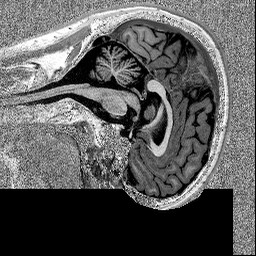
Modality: MP2RAGE
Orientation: sagittal
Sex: male